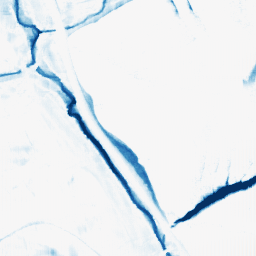
Category: morphological
Decomposition family: morphological_square
Decomposition parameters: operation: closing
size: 15
Upsampling method: fft_zeropad
Upsampling parameters: scale: 4
Upsampling scale: 4